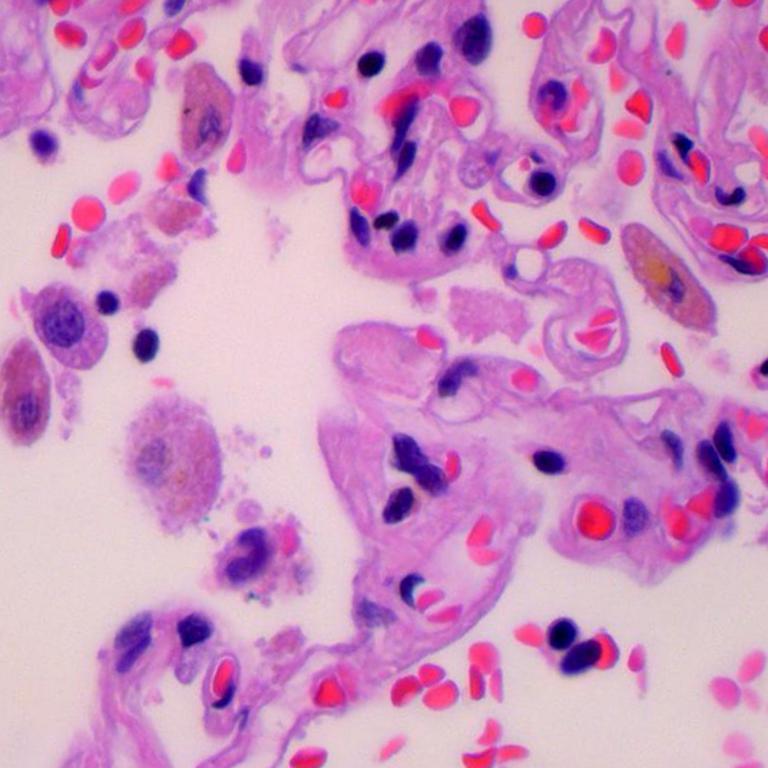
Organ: lung
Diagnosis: benign